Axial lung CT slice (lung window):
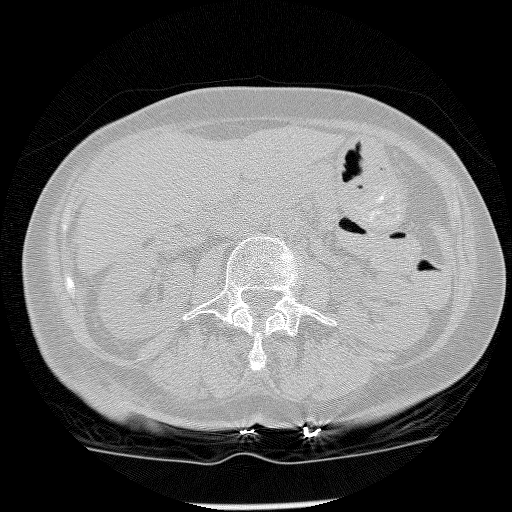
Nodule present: no